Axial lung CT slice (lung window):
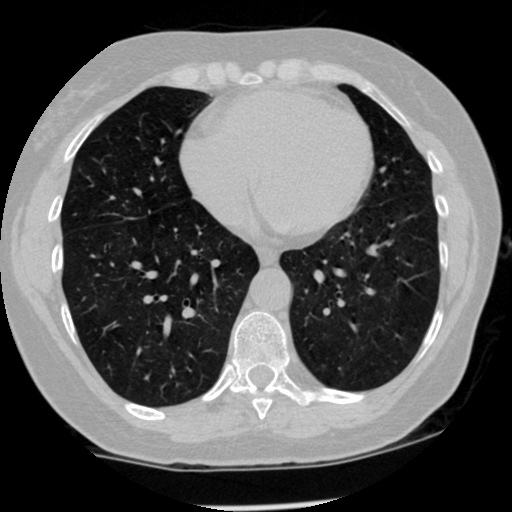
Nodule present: no